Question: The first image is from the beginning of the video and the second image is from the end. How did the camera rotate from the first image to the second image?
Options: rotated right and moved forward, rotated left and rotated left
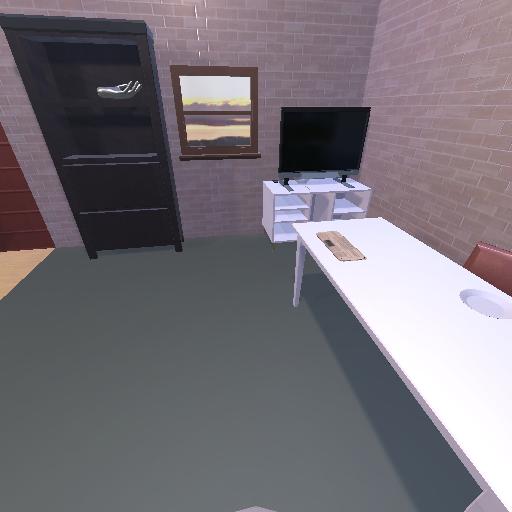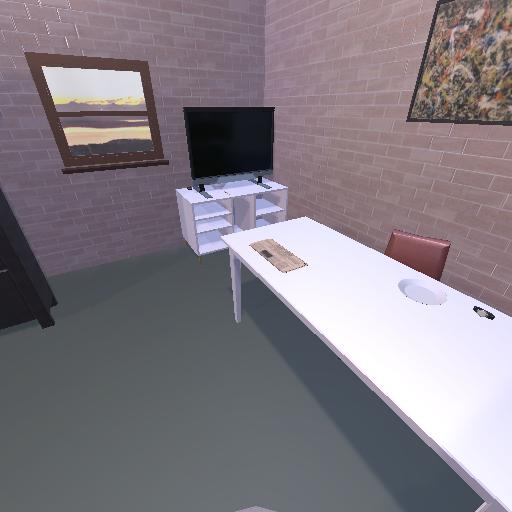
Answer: rotated right and moved forward